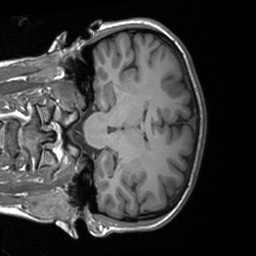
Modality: T1w
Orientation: coronal
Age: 25
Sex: female
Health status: healthy
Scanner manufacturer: siemens
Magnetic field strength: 3 T
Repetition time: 1.9 s
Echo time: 0.00226 s